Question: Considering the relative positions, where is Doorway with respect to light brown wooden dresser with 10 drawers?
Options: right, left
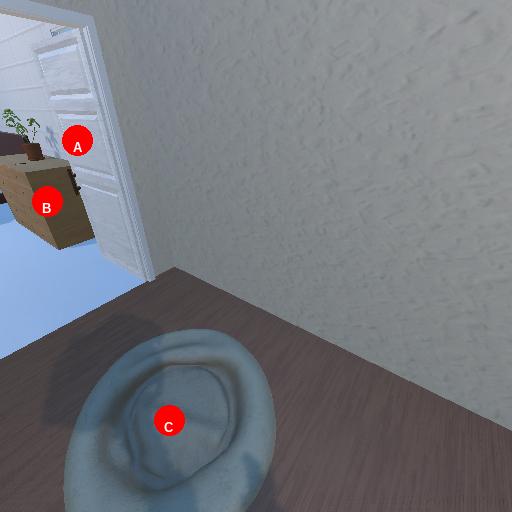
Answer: right